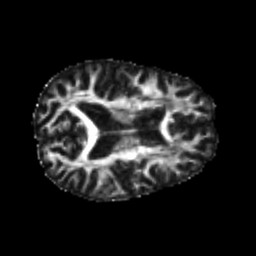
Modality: FA
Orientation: axial
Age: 24
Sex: male
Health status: healthy
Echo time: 0.074 s